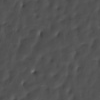
Atmospheric dust classification: not_dusty